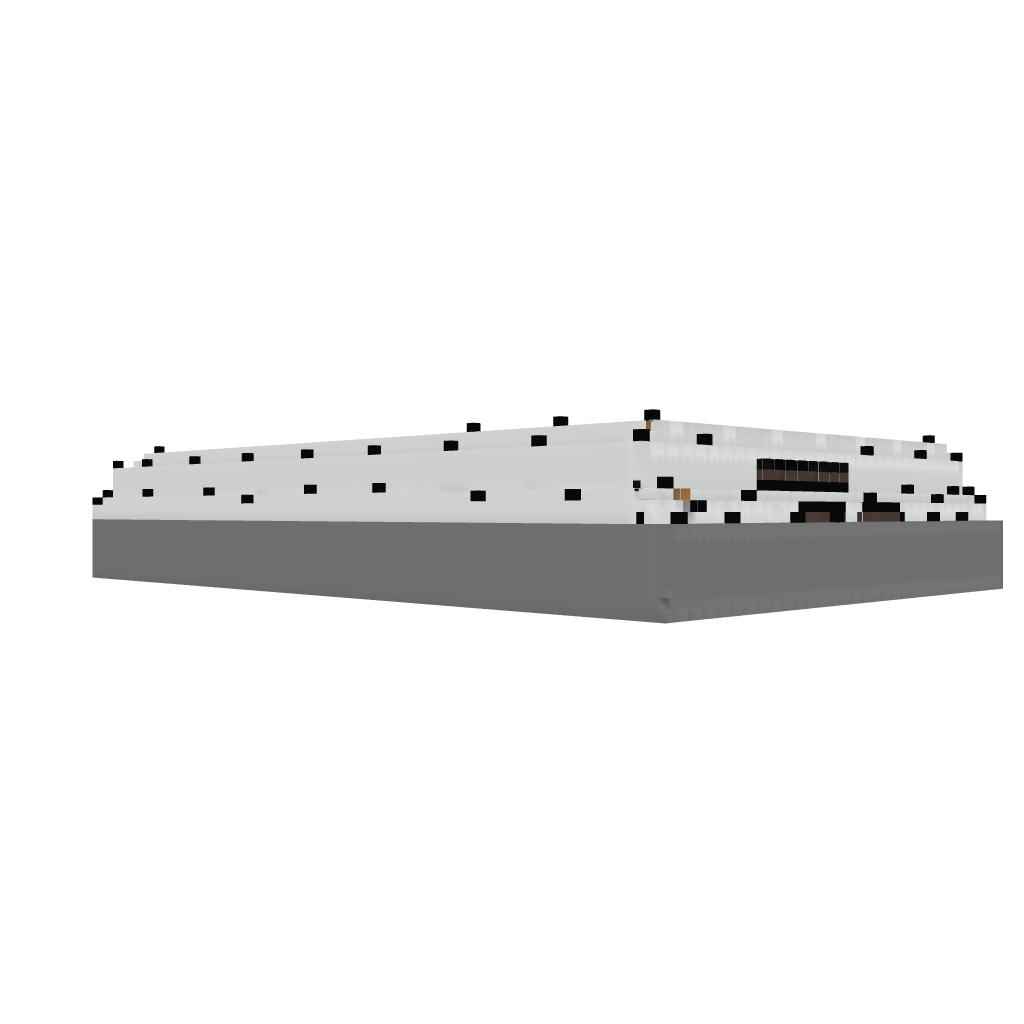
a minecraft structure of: Redstone Binary Calculator